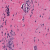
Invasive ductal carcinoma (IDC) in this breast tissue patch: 0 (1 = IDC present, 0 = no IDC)